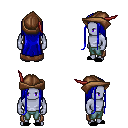
a pixel art fantasy rpg character, male body template, dark elf, purple skin, brown cape, teal pants, blue extra-long hairstyle, leather cap, black slippers, four views (front, back, left, right), 2x2 character sprite sheet, small pixel art, hard edges, no anti-aliasing